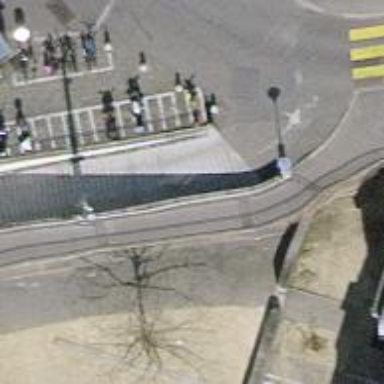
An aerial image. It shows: Parking aisle designated as service road.